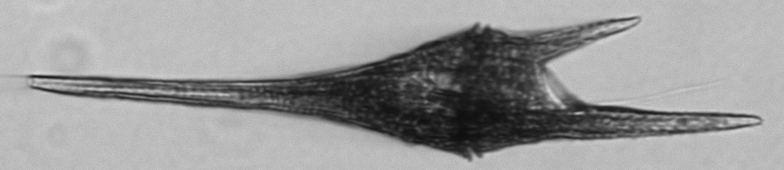
Label: Tripos_furca